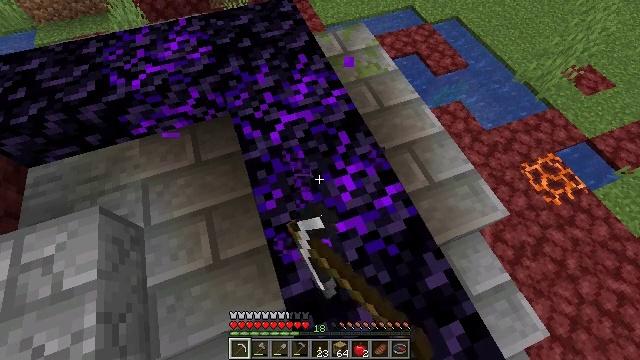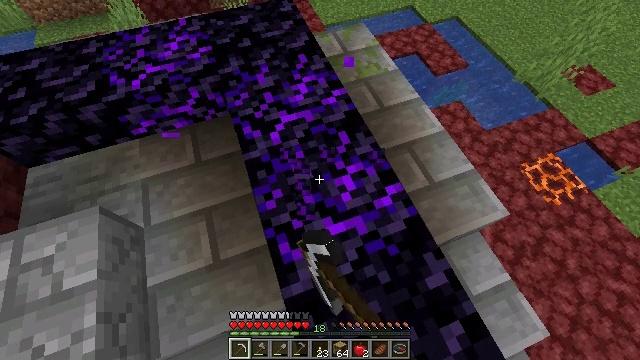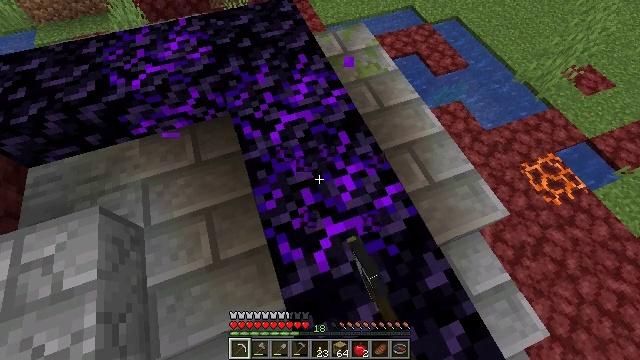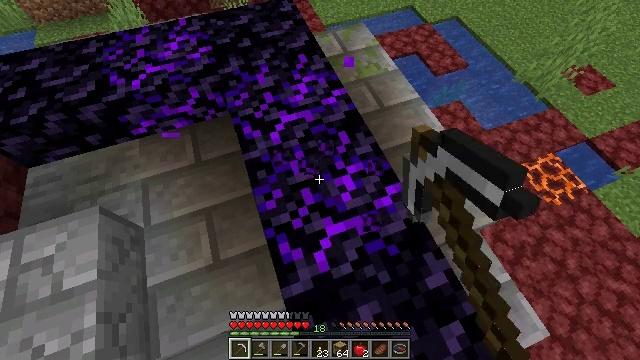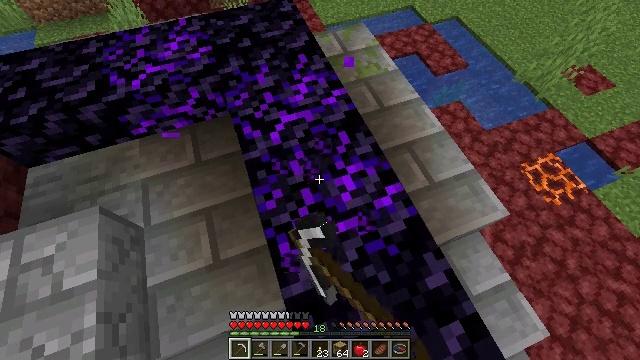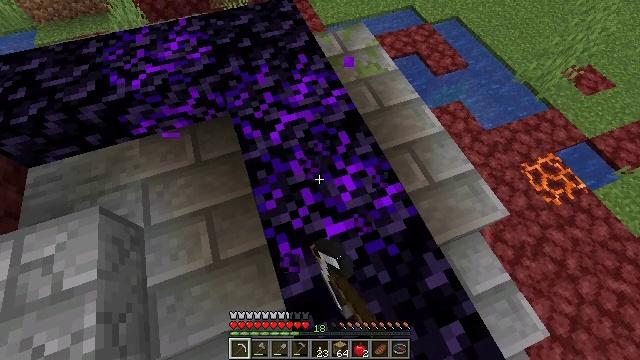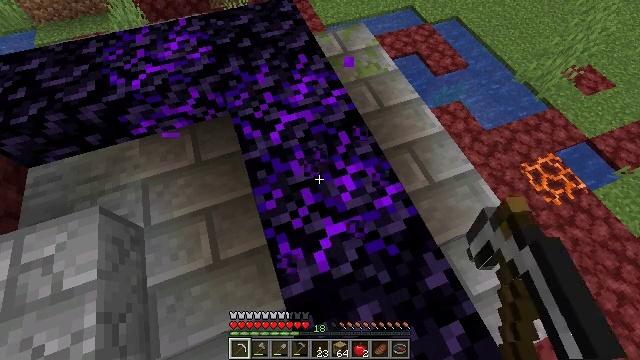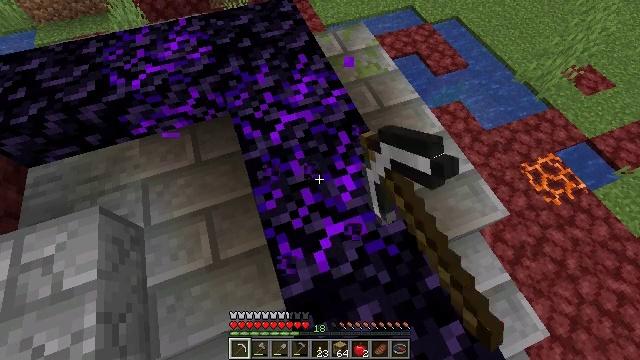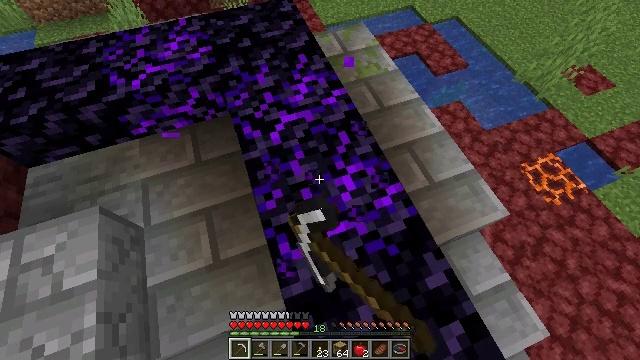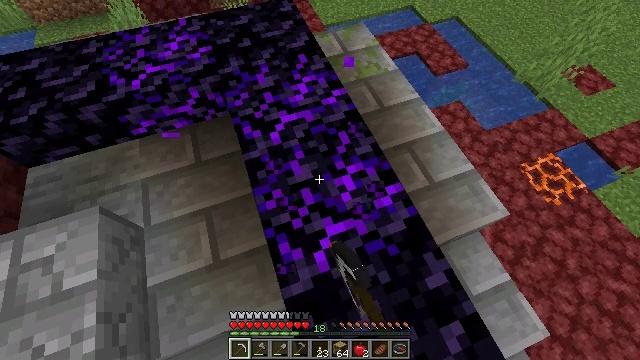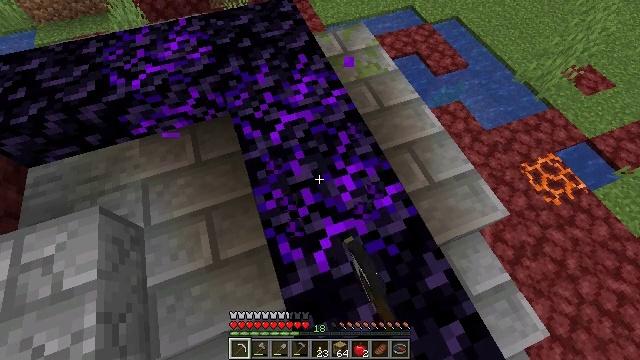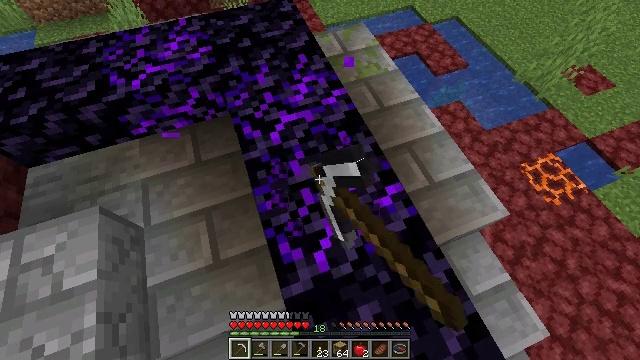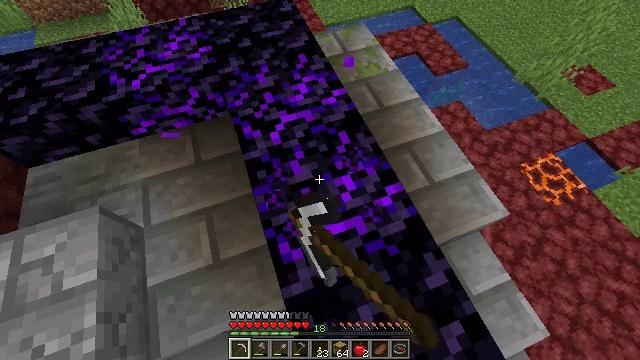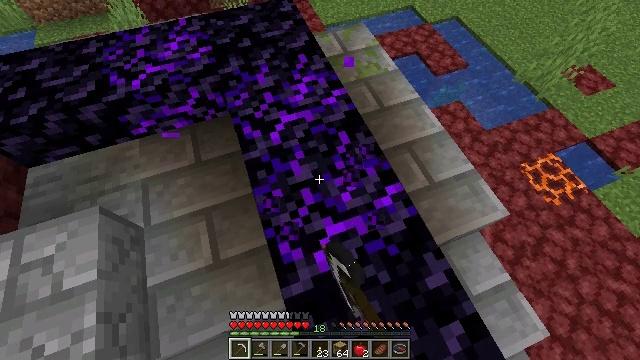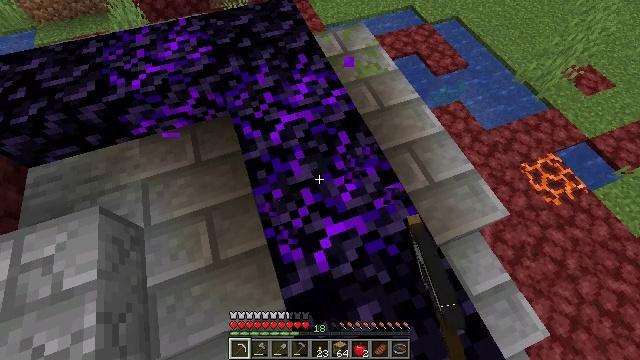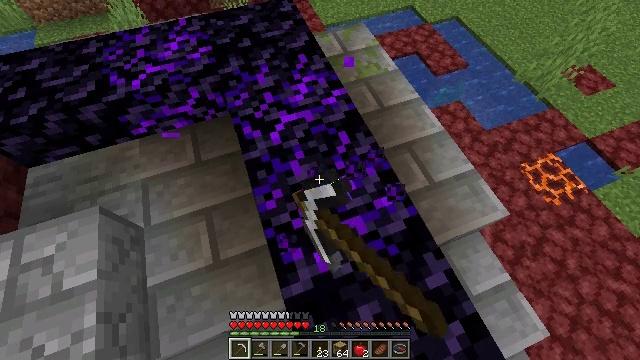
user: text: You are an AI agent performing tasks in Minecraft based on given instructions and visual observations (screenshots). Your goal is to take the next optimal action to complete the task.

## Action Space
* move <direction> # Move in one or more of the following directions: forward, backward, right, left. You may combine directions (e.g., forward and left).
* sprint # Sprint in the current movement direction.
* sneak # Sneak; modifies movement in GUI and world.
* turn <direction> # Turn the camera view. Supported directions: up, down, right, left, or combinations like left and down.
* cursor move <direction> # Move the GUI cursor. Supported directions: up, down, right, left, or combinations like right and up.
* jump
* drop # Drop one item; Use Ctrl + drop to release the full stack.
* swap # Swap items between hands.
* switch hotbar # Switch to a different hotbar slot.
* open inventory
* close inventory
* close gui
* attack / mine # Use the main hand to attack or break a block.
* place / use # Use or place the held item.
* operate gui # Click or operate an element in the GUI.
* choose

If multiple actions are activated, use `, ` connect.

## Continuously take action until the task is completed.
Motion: motion action
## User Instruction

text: Attack the cracked stone bricks to reclaim them.
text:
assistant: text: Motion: attack / mine
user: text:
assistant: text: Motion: attack / mine
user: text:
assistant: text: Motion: attack / mine
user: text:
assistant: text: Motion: attack / mine
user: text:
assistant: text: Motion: attack / mine
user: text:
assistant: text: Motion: attack / mine
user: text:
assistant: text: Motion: attack / mine
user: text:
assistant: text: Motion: attack / mine
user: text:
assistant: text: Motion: attack / mine
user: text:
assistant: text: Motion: attack / mine
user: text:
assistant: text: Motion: attack / mine
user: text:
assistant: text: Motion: attack / mine
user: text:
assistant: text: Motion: attack / mine
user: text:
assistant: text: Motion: attack / mine
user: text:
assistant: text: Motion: attack / mine
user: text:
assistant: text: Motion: attack / mine
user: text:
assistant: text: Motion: attack / mine
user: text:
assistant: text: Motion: attack / mine
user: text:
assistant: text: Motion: attack / mine
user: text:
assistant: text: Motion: attack / mine
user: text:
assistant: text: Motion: attack / mine
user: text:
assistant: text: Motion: attack / mine
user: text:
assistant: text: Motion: attack / mine
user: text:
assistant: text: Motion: attack / mine
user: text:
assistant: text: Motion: attack / mine
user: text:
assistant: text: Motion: attack / mine
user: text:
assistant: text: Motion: attack / mine
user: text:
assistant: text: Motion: attack / mine
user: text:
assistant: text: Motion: attack / mine
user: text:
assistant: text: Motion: attack / mine